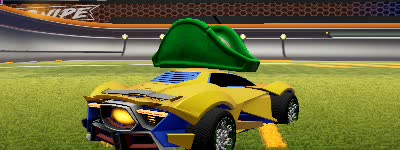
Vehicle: werewolf